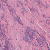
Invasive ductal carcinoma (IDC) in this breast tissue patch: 1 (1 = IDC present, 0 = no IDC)